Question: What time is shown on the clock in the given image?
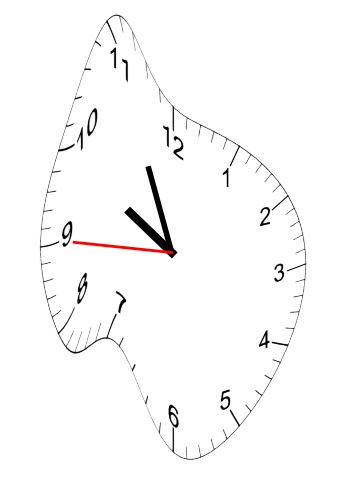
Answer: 09:55:45